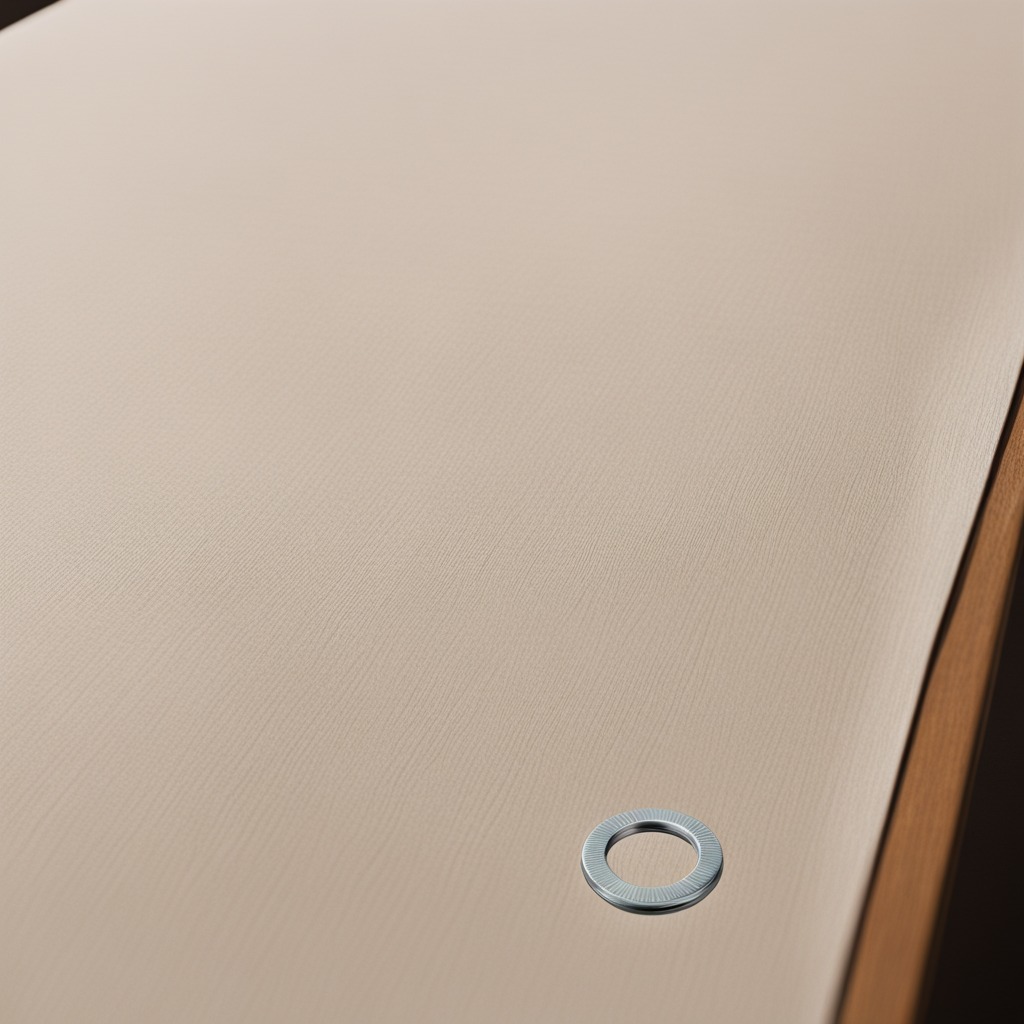
A flat metal washer lying on a wooden table in an outdoor workshop during daytime bright natural light soft shadows worn but beneath the cloth.